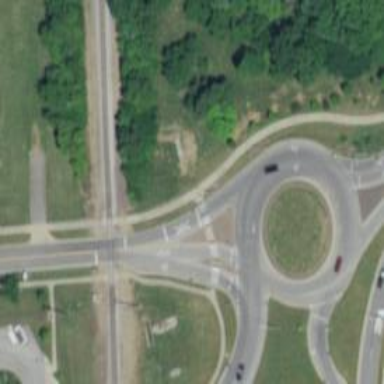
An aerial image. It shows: Secondary road leading to roundabout.